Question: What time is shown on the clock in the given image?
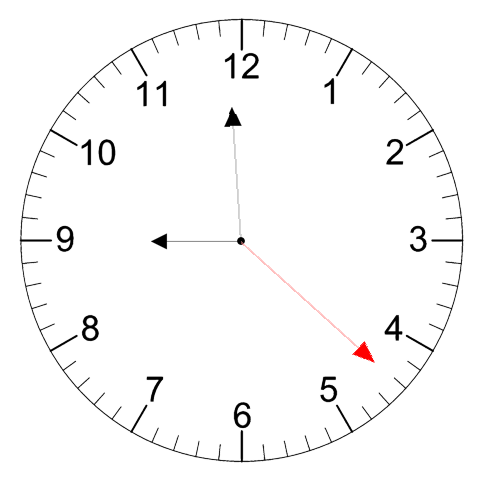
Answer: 08:59:22